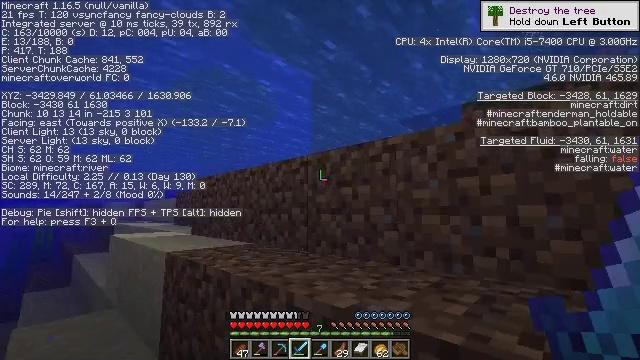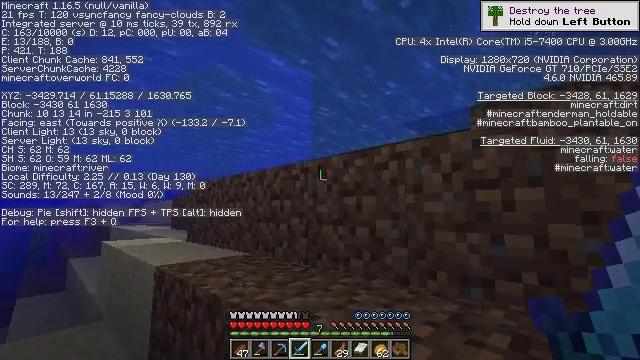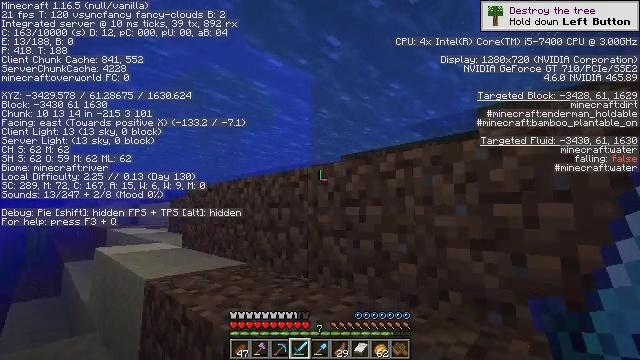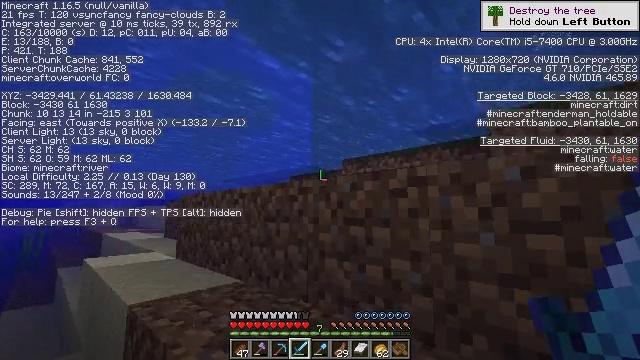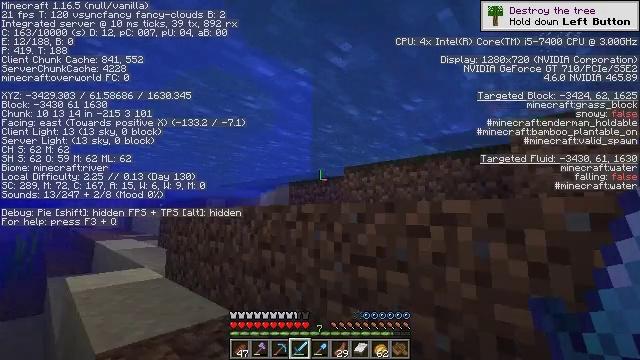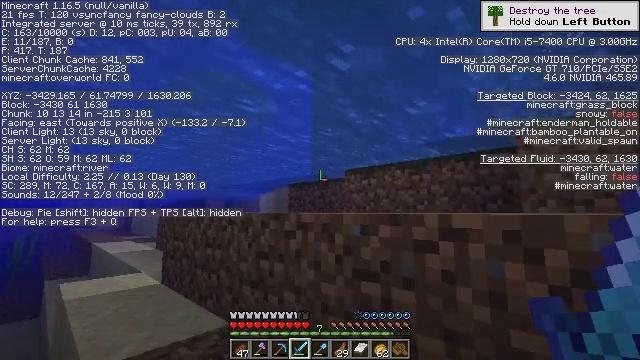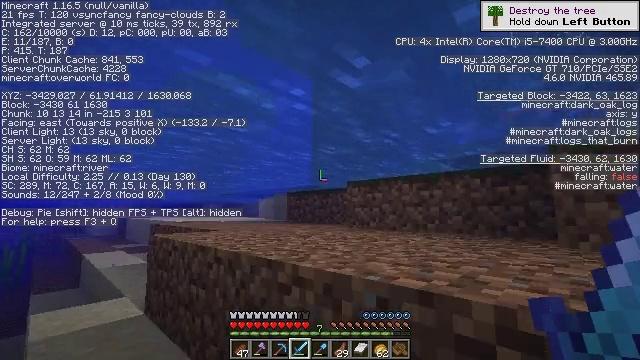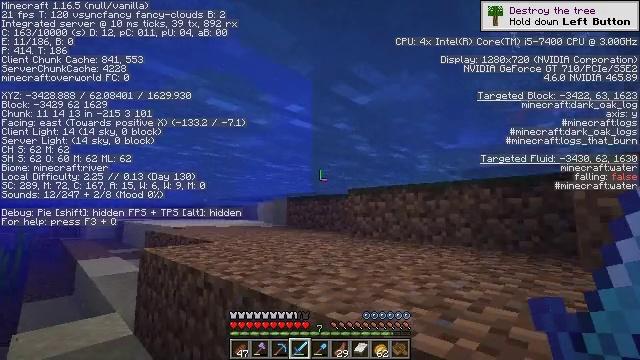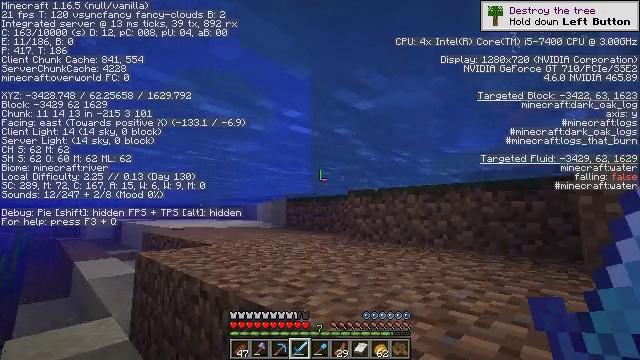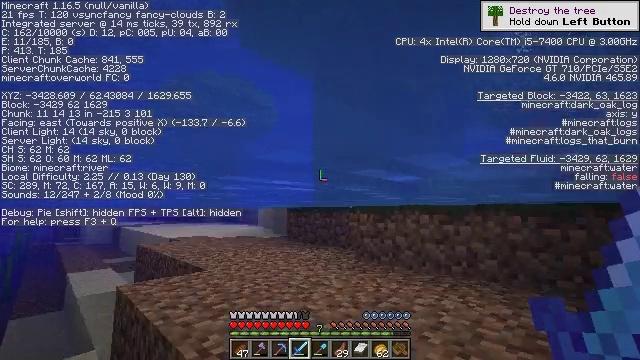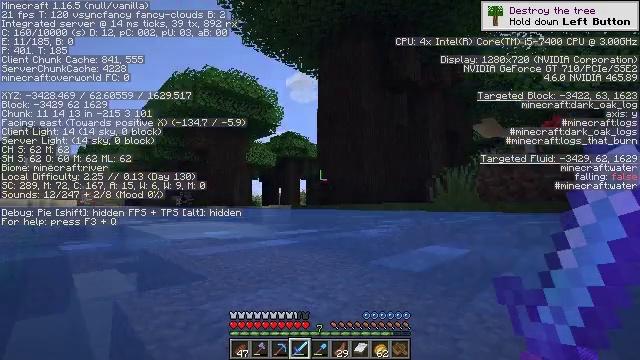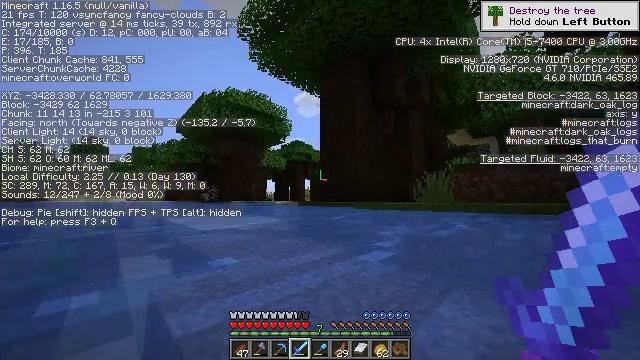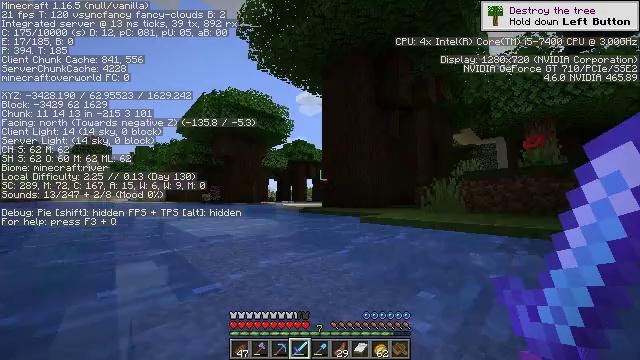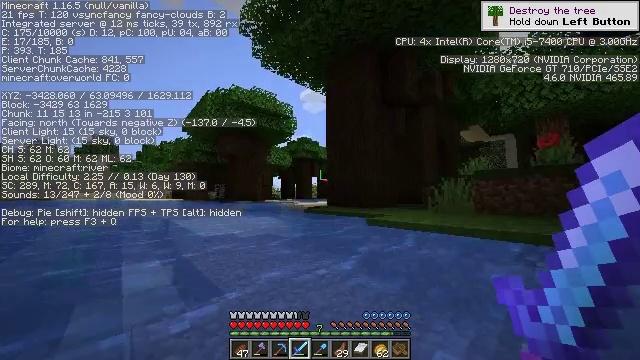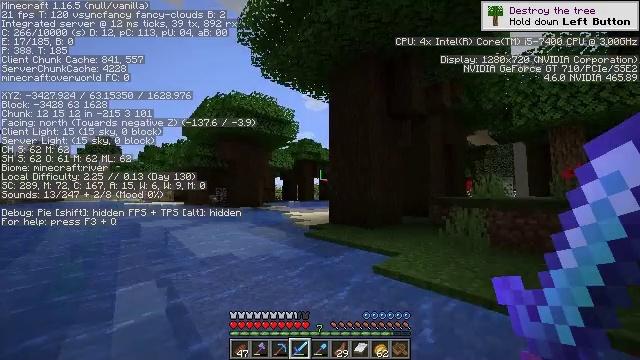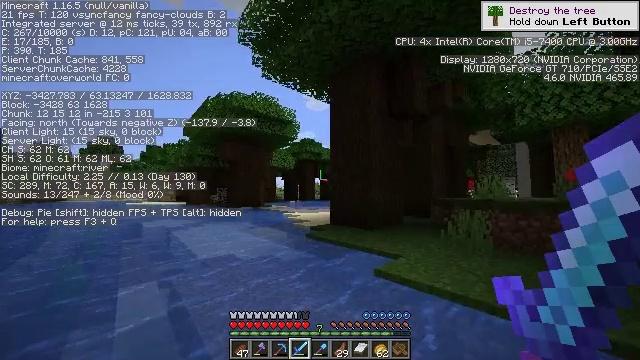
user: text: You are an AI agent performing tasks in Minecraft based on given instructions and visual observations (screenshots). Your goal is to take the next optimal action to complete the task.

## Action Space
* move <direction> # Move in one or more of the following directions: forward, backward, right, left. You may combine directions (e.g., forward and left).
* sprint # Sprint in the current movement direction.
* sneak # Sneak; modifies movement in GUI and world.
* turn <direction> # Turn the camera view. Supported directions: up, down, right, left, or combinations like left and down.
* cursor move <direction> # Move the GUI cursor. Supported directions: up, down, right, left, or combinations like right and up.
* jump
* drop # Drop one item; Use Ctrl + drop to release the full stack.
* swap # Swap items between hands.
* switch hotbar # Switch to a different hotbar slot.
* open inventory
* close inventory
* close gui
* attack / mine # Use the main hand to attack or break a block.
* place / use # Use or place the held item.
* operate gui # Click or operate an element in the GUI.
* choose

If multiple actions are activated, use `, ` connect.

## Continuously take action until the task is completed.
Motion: motion action
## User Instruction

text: Hunt a sheep.
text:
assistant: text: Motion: move forward, jump
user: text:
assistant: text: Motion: move forward, jump
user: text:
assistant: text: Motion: move forward, jump
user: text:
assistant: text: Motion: move forward, jump
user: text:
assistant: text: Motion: move forward, jump
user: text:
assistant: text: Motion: move forward, jump
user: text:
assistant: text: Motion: move forward, jump
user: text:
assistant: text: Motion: move forward, jump
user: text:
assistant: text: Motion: move forward, jump
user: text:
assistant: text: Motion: move forward, turn left, jump
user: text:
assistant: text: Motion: move forward, sprint, jump
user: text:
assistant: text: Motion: move forward, sprint, jump
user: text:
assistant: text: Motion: move forward, sprint, turn left, jump
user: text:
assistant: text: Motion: move forward, sprint, jump
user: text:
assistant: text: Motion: move forward, sprint, jump
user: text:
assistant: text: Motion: move forward, sprint, jump
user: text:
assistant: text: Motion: move forward, sprint, jump
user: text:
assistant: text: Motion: move forward, sprint, jump
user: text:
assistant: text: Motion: move forward, sprint, jump
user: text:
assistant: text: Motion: move forward, sprint, jump
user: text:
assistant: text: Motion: move forward, sprint, jump
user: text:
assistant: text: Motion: move forward, sprint, jump
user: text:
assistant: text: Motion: move forward, sprint, jump
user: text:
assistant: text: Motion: move forward, sprint, jump
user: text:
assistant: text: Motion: move forward, sprint, jump
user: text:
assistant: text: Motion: move forward, sprint, jump
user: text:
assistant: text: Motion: move forward, sprint, jump
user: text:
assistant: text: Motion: move forward, sprint, jump
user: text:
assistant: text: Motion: move forward, sprint, jump
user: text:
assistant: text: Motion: move forward, sprint, jump